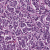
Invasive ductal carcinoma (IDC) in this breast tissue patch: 1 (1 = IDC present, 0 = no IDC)